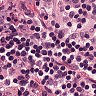
Metastatic tissue present: no